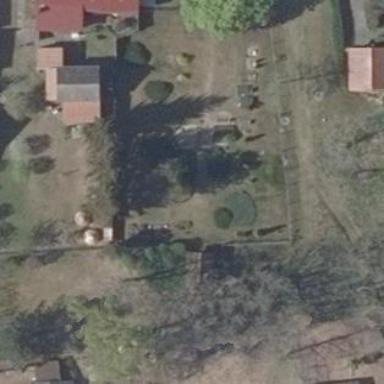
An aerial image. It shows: Cemetery.